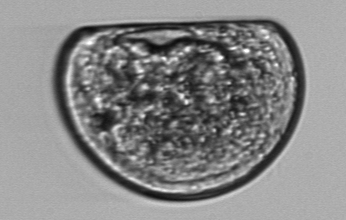
Label: shellfish_larvae